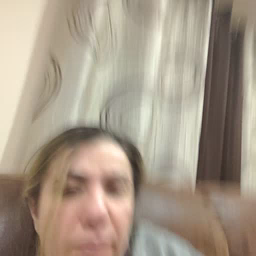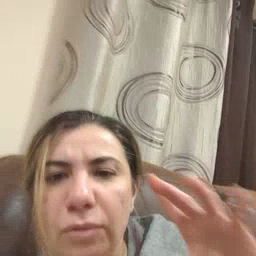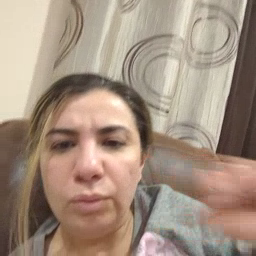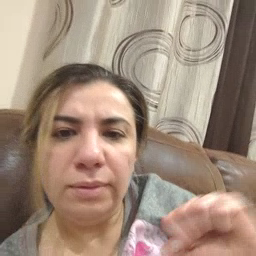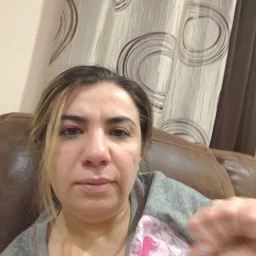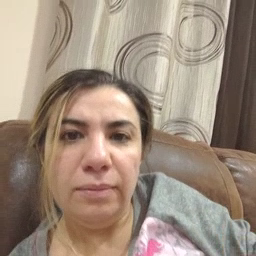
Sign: loud